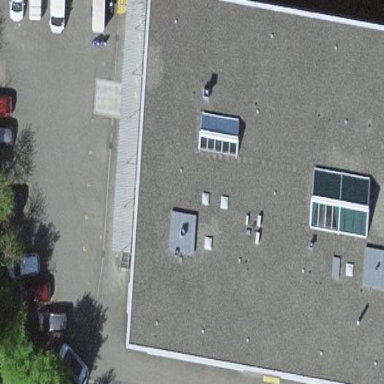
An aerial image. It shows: Industrial building.